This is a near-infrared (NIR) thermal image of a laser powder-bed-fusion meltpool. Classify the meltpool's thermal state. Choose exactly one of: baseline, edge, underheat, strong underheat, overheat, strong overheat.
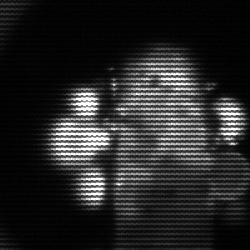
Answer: strong underheat